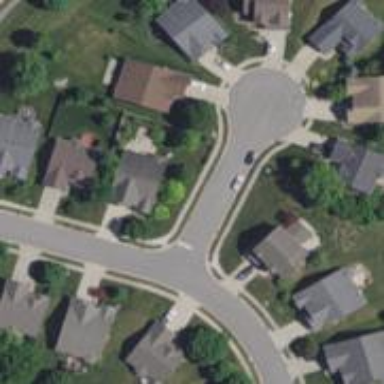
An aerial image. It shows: Residential road with asphalt surface and separate sidewalk.